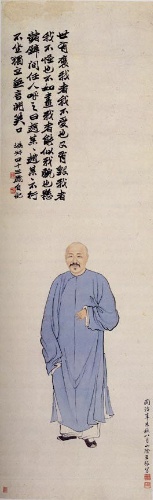
Title: 清  王緣  趙之謙肖像  軸|Portrait of Zhao Zhiqian
Artist: Wang Yuan
Artist bio: Chinese, active ca. 1862–1908
Date: dated 1871
Object type: Hanging scroll
Classification: Paintings
Medium: Hanging scroll; ink and color on paper
Culture: China
Period: Qing dynasty (1644–1911)
Dimensions: 41 3/4 x 13 1/4 in. (106 x 33.7 cm)
Department: Asian Art
Credit line: Gift of Robert Hatfield Ellsworth, in memory of La Ferne Hatfield Ellsworth, 1986
Accession year: 1986
Repository: Metropolitan Museum of Art, New York, NY
Tags: Portraits|Men